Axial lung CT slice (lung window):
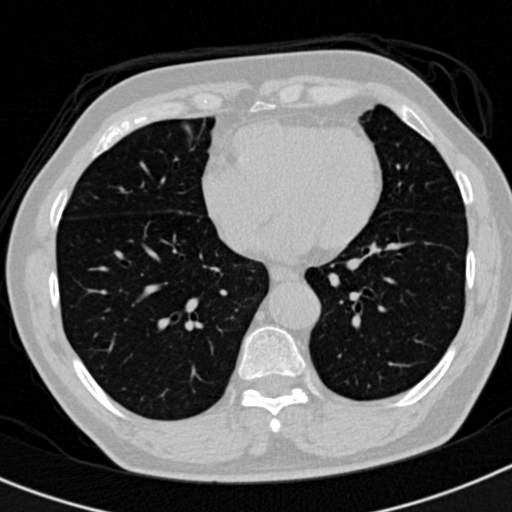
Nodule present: no